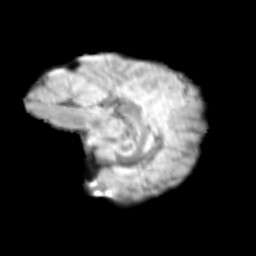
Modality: T2w
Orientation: sagittal
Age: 11
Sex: male
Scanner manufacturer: siemens
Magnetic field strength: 3 T
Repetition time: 3.8 s
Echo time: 0.07 s